Field crop: maize
Growth stage: 1
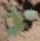
Species: datura